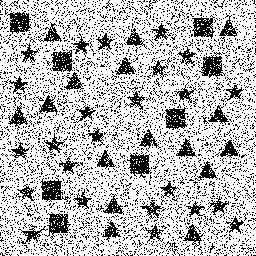
Squares: 8
Triangles: 16
Stars: 24
Total shapes: 48